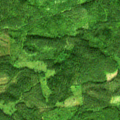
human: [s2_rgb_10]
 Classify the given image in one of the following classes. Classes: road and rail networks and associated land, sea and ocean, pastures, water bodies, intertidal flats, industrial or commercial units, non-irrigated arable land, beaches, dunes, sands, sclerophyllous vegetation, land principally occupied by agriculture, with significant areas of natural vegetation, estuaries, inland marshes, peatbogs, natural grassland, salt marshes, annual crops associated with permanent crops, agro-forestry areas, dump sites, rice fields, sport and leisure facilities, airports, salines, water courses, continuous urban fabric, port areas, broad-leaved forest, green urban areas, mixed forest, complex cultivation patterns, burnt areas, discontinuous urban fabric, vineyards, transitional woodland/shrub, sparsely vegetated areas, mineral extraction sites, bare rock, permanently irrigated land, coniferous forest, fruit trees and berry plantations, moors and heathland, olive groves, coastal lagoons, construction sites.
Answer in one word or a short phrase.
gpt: coniferous forest, mixed forest